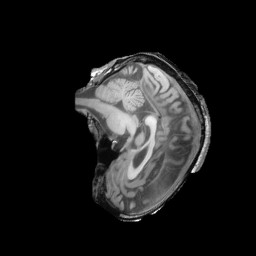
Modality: T1w
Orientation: sagittal
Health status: ill
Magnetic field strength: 3 T